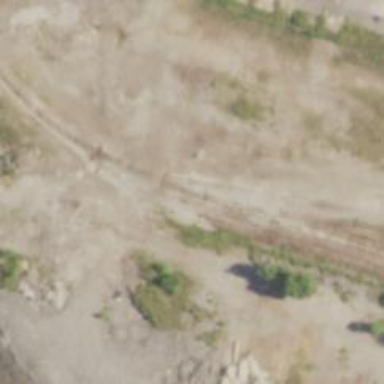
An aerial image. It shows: Railway yard used for servicing trains.